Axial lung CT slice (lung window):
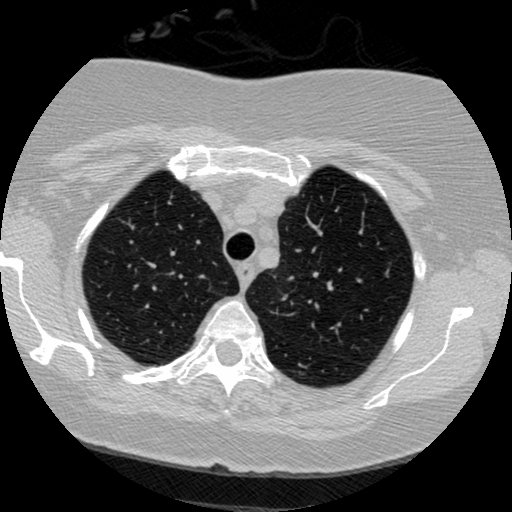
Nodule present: no